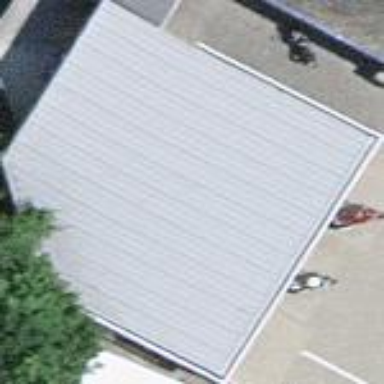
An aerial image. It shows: View of roof of building.